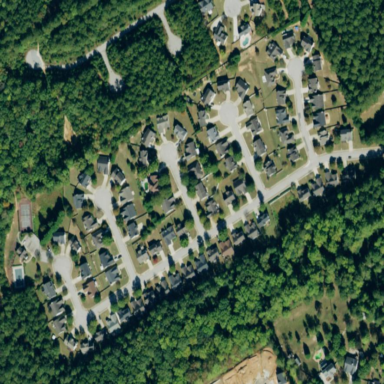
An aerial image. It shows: Single-family residential area.